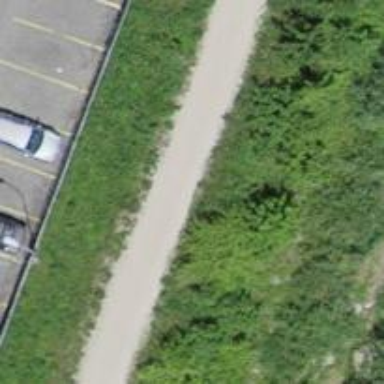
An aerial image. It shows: Footway with embankment.